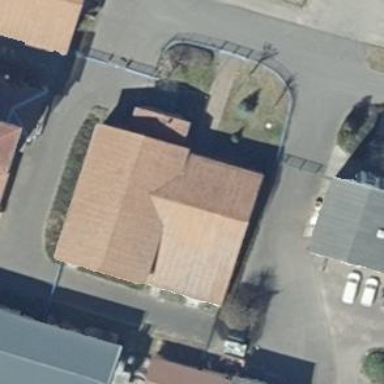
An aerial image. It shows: Industrial building.